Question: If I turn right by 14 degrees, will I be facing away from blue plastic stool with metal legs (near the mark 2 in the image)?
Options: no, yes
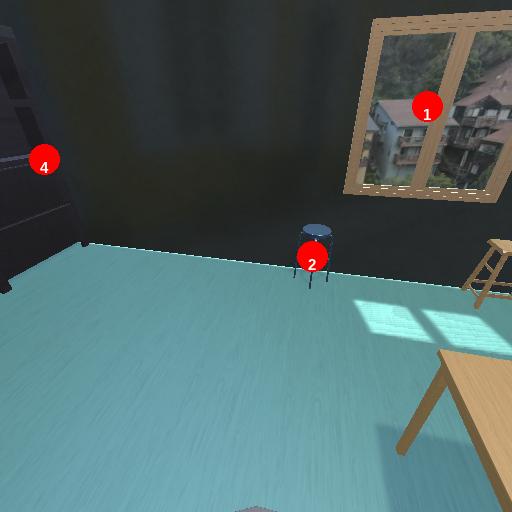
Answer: no